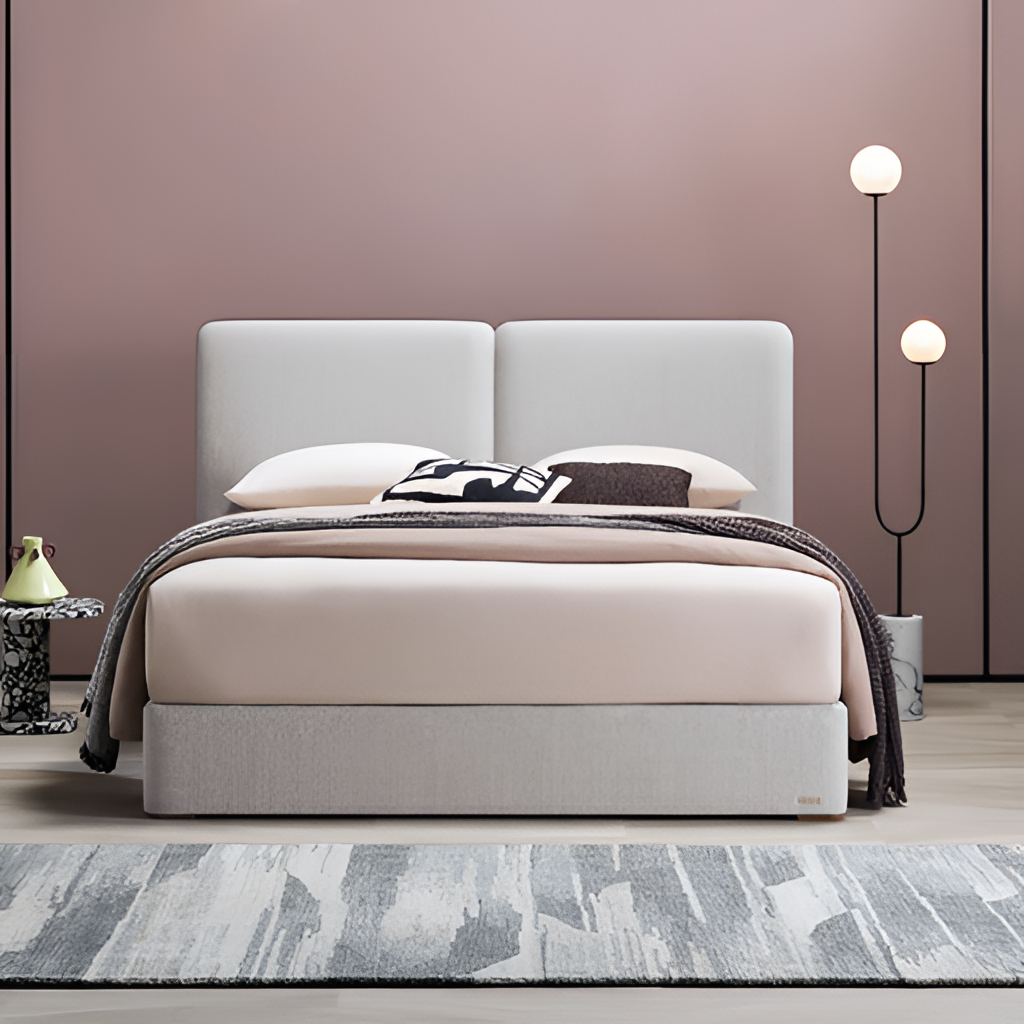
bedroom, fabric bed, wood flooring, with plank pattern, mauve paint wallpaper, with solid pattern, modern